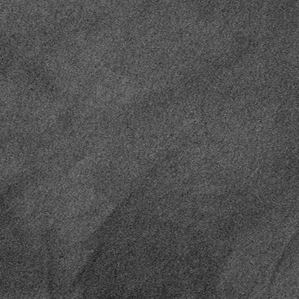
Label: frost